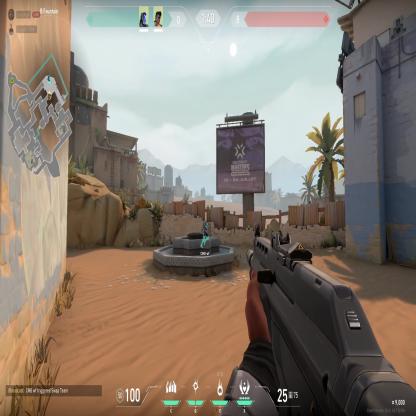
Label: teammate